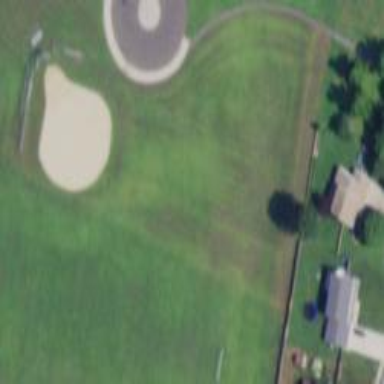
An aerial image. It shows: Baseball pitch for leisure land activities.